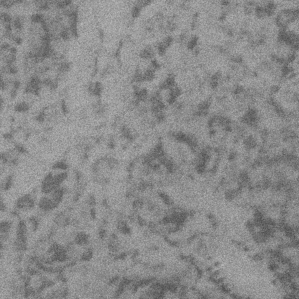
Label: frost